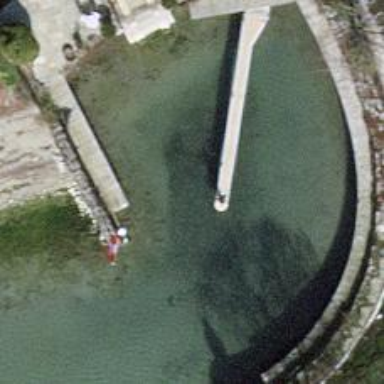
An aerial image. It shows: Man-made pier.